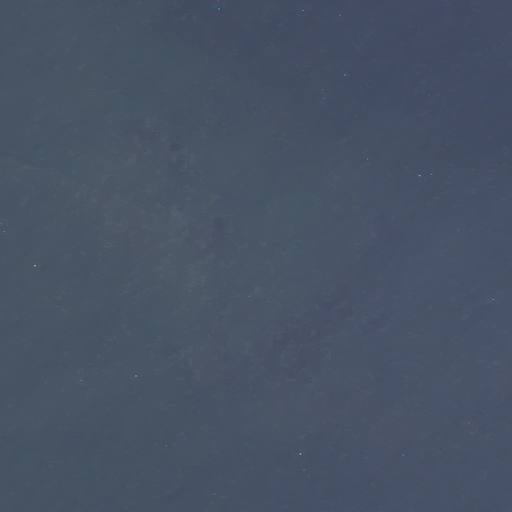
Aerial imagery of bar in Maine named North Black Rock containing only open water